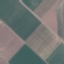
Label: AnnualCrop